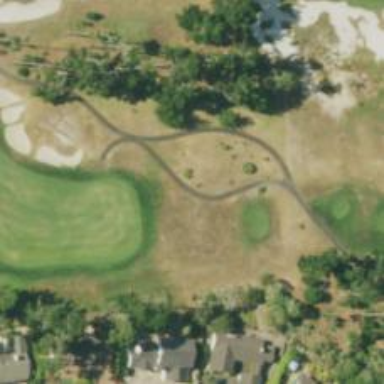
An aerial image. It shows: Service road used as golf cart path.